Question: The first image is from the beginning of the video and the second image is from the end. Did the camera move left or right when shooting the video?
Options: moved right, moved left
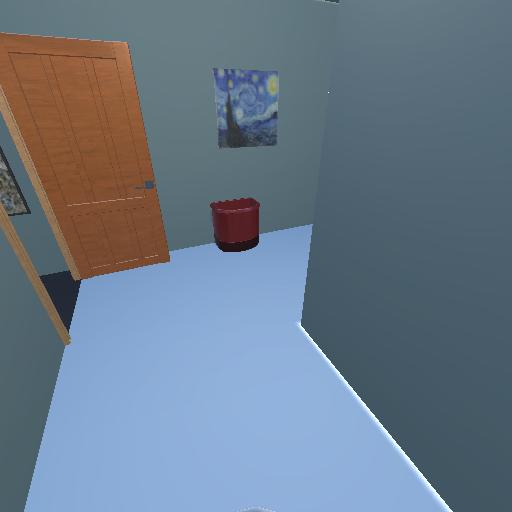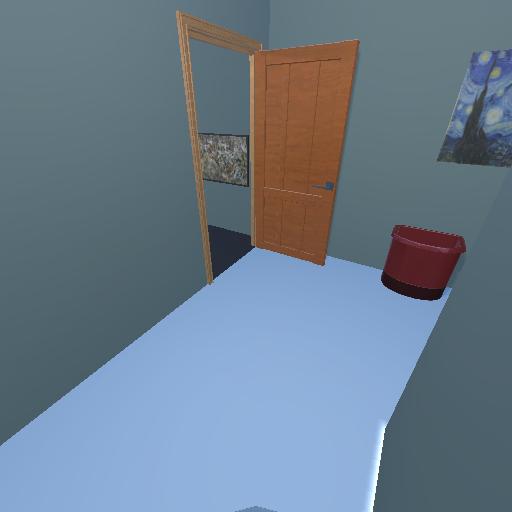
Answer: moved right